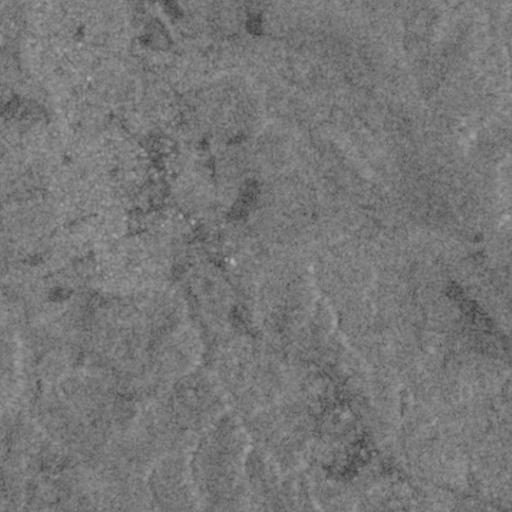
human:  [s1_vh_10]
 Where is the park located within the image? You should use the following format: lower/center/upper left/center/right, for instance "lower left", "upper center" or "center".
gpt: The park is located in the upper left of the image.
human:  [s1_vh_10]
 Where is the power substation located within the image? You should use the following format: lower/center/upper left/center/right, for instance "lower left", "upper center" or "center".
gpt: The power substation is located in the upper left of the image.
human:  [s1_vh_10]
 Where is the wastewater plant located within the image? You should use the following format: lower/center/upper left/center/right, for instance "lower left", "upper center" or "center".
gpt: The wastewater plant is located in the upper left of the image.
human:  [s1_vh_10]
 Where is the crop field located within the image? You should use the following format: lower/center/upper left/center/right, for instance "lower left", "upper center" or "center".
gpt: There is no crop field in the image.

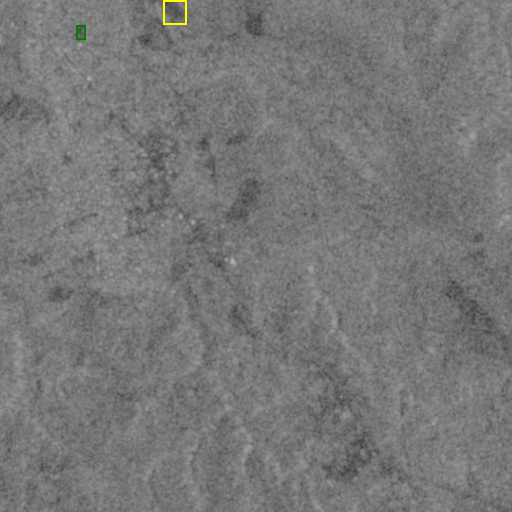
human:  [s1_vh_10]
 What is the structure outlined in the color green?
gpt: The structure outlined in green is a park.
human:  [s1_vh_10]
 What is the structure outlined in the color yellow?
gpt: The structure outlined in yellow is a wastewater plant.
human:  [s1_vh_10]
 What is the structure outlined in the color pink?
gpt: There is no pink outline.